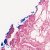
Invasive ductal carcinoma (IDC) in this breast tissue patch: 0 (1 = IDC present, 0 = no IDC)